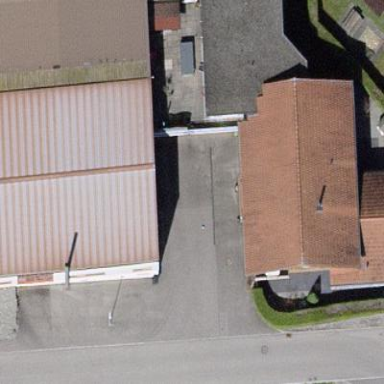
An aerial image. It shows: Industrial building.